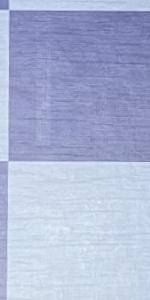
Label: Empty